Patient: sex M, age 47
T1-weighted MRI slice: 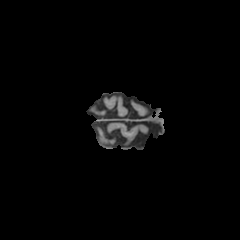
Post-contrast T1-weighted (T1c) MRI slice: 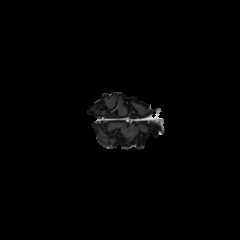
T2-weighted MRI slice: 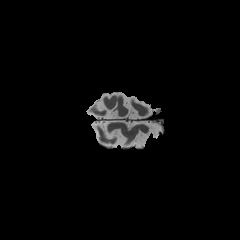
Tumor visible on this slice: no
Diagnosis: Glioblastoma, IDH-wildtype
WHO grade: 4